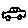
Label: car